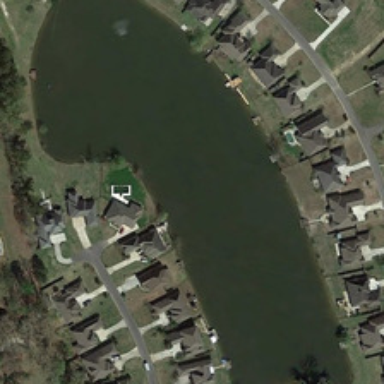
Some buildings and green trees are around an irregular pond .